Field crop: maize
Growth stage: 2
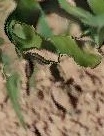
Species: maize